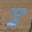
Label: 8